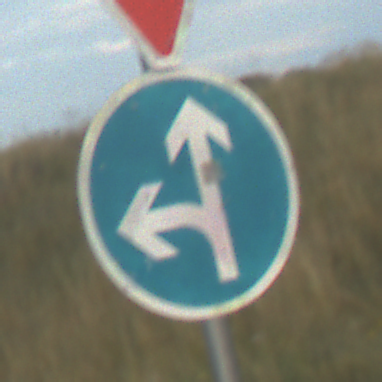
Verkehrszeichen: VorgeschriebeneFahrtrichtungGeradeausOderLinks
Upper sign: VorfahrtGewaehren
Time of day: SunriseSunset
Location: Outdoor (RoadRail)
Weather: PartlyCloudy
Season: NotSpecified
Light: Natural